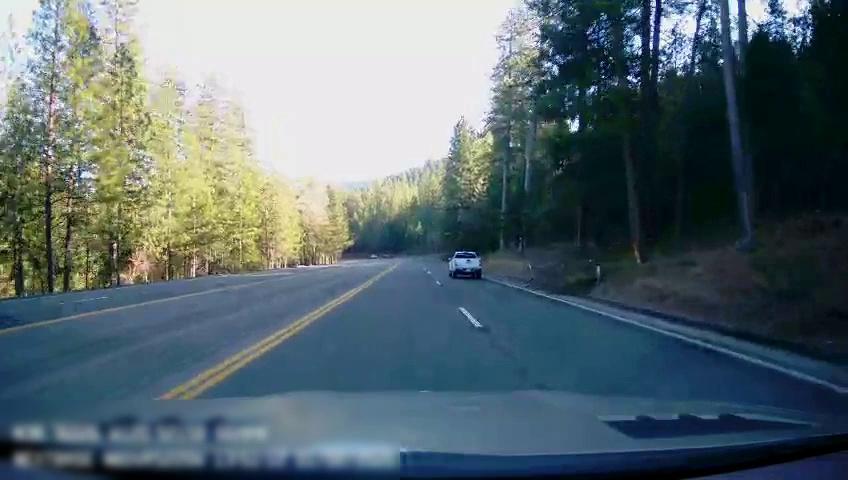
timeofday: Day
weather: Sunny
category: Drivable Space
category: Vehicles | Truck
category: Lanes | Current Lane
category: Lanes | Alternate Lane
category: Lanes | Current Lane
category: Lanes | Alternate Lane
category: Lanes | Opposite Lane
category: Lanes | Opposite Lane